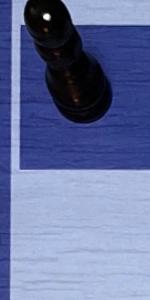
Label: Empty